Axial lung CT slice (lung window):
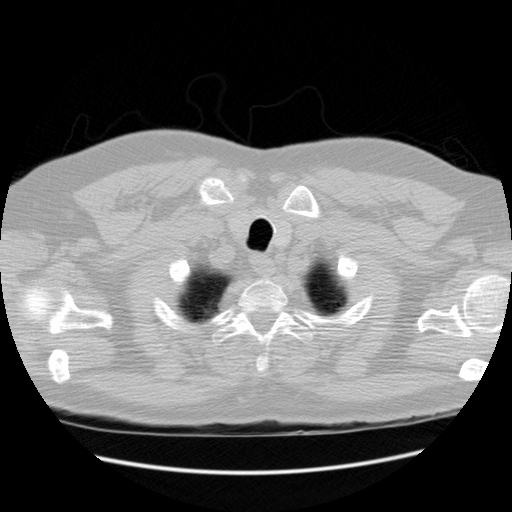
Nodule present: no